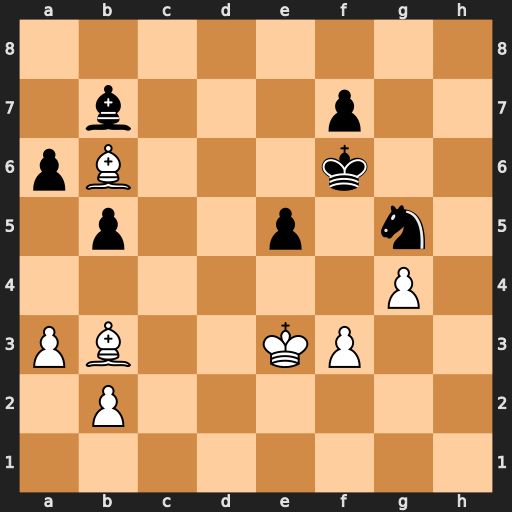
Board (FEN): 8/1b3p2/pB3k2/1p2p1n1/6P1/PB2KP2/1P6/8
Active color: w
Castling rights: -
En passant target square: -
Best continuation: Bd8+ Kg6 Bxg5 Kxg5 Bxf7